Question: I have the following directory structure

RawRepo contains a simple class:
'''
class RawRepo:
pass
'''
.py contains:
'''
__all__ = ["RawRepo"]
'''
And yap-analysis.py, my "main file", uses either of the following, but it doesn't work:
'''
from yap import RawRepo
from yap import *
'''
when I try to instantiate it, saying:
> TypeError: 'module' object is not callable
How to make it actually work? I want 'yap' to be the module, and 'RawRepo' just one of its classes.
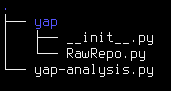
Answer: Import the class in 'yap/init.py':
'''
from .RawRepo import RawRepo
'''
Then you can import it in 'yap-analysis.py' like this:
'''
from yap import RawRepo
'''
Note that you can group multiple classes in on module. You should also consider to rename the module to something like raw_repo to conform to <URL>, "modules should have short, all-lowercase names."